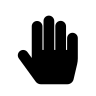
Cursor type: grab
OS/theme: linux-xcursor-pro
Variant: black